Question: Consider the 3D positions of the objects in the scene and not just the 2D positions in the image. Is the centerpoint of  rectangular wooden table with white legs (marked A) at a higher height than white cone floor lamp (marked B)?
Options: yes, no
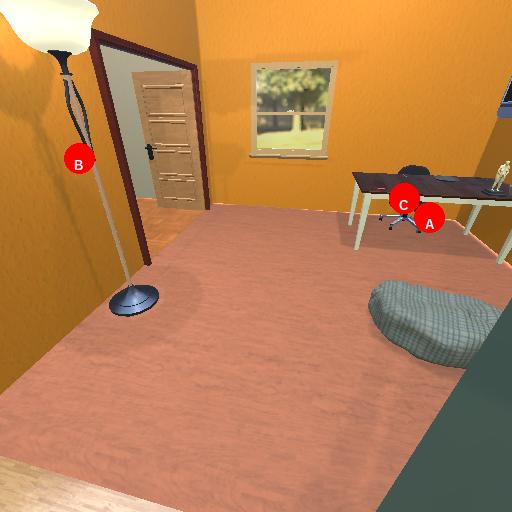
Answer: yes